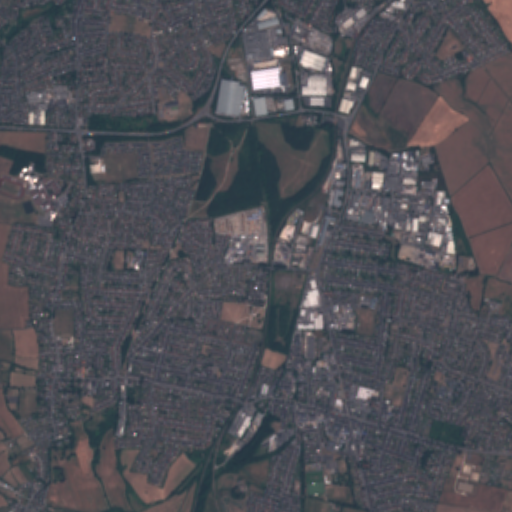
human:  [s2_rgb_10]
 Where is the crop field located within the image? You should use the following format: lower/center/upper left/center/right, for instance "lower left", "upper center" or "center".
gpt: The crop field is located in the right of the image.
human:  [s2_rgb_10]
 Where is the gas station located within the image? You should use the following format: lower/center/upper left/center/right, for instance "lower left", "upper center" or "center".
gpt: The gas station is located in the center of the image.
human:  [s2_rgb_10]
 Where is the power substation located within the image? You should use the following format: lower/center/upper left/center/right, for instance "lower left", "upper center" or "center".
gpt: The power substation is located in the upper of the image.
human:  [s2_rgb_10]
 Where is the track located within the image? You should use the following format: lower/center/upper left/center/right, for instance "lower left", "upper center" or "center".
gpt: The track is located in the center left of the image.
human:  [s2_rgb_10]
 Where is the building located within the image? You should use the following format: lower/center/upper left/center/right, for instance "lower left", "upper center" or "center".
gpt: There is no building in the image.